【题型】解答题　【知识点】解析几何　【难度】easy
在平面直角坐标系 \(xOy\) 中，已知椭圆 \(\Gamma: \frac{x^2}{4} + y^2 = 1\)，\(A,B\) 是椭圆的左、右顶点，点 \(C\) 是椭圆 \(\Gamma\) 内（包括边界）的一个动点. 若动点 \(P\) 满足 \(\overrightarrow{PB} \cdot \overrightarrow{PC} = 0\)，求 \(|OP|\) 的最大值.
【解答】
\noindent 【详解】如图,记 \(BC\) 中点为 \(M\)，过点 \(C\) 作 \(x\) 轴的垂线，垂足为 \(C_1\)，

因为点 \(P\) 在以线段 \(BC\) 为直径的圆上,则
\[
|OP| \le |OM| + |MP| = \frac{1}{2}(|AC| + |BC|).
\]
又 \(|AC|^2 = |AC_1|^2 + |CC_1|^2\), \(|BC|^2 = |BC_1|^2 + |CC_1|^2\), 即当点 \(C\) 位于椭圆 \(\Gamma\) 上时, \(|AC| + |BC|\) 取得最大值.
令 \(|AC| + |BC| = 2a\), 则点 \(C\) 在椭圆 \(\frac{x^2}{a^2} + \frac{y^2}{a^2 - 4} = 1\) 上.
易知 \(\frac{x_0^2}{5} + y_0^2 \le \frac{x_0^2}{4} + y_0^2 = 1\), 等号成立时当且仅当 \(x_0 = 0, y_0^2 = 1\).
于是椭圆 \(\Gamma\) 上的点 \((x_0, y_0)\), 除点 \((0, \pm 1)\) 外均在椭圆 \(\frac{x^2}{5} + y^2 = 1\) 的内部.
综上所述, \(|OP|\) 的最大值为 \(\sqrt{5}\).
故答案为: \(\boldsymbol{\sqrt{5}}\).
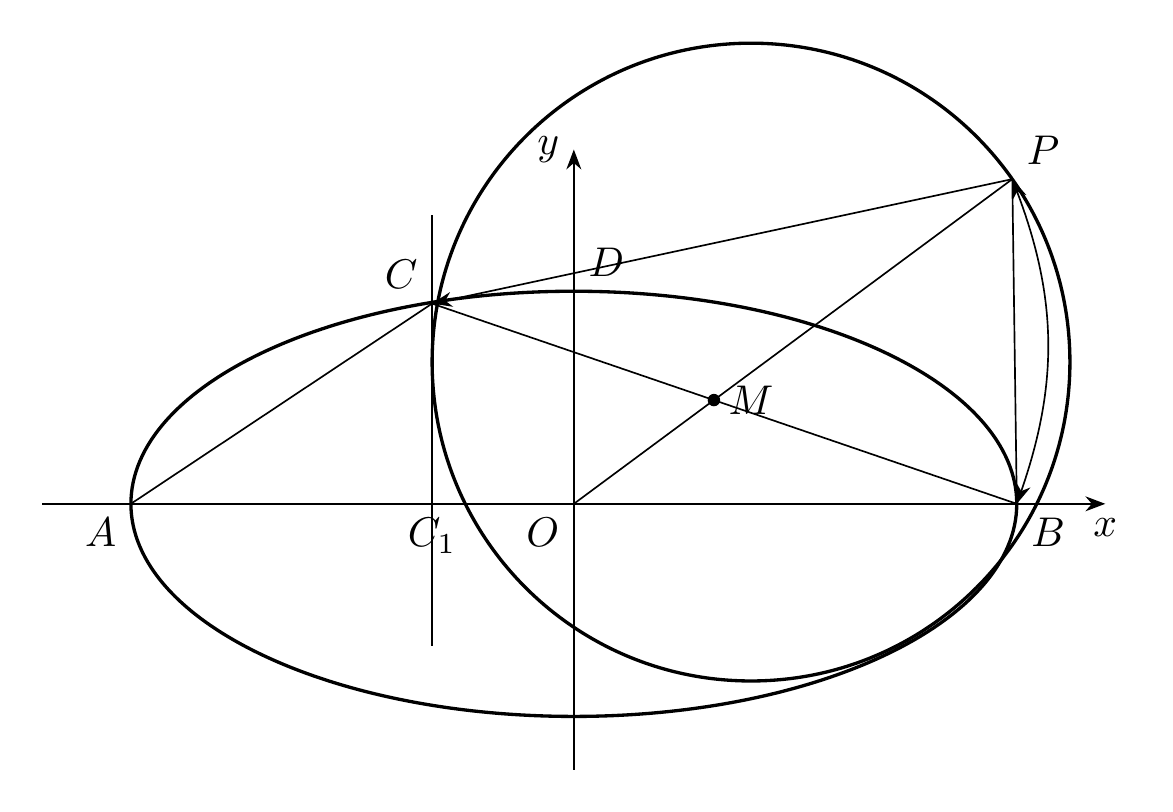